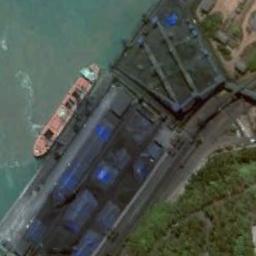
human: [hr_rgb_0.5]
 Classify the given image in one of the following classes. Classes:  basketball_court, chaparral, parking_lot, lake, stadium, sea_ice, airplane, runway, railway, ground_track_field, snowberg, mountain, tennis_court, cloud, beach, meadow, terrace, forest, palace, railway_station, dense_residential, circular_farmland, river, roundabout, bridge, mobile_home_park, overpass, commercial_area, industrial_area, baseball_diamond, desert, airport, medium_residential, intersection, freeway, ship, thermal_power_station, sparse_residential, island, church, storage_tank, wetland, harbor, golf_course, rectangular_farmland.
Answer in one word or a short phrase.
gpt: ship